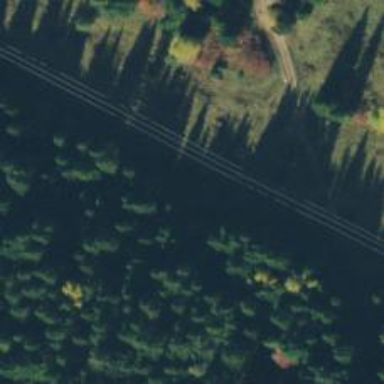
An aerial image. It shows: Nordic ski trail groomed for classic and skating styles.